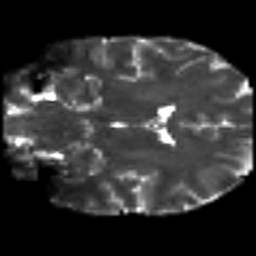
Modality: T2w
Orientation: coronal
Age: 21
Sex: female
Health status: healthy
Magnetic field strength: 3 T
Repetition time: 8.4 s
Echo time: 0.0926 s